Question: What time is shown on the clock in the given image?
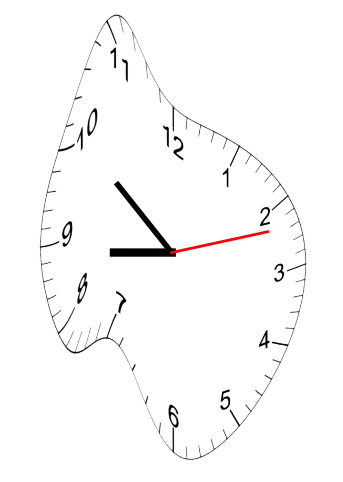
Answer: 08:51:12